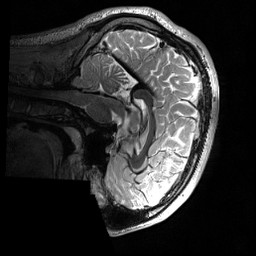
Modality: T2w
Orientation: sagittal
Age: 19
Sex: male
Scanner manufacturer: siemens
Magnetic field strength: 3 T
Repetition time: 3.2 s
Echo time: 0.566 s